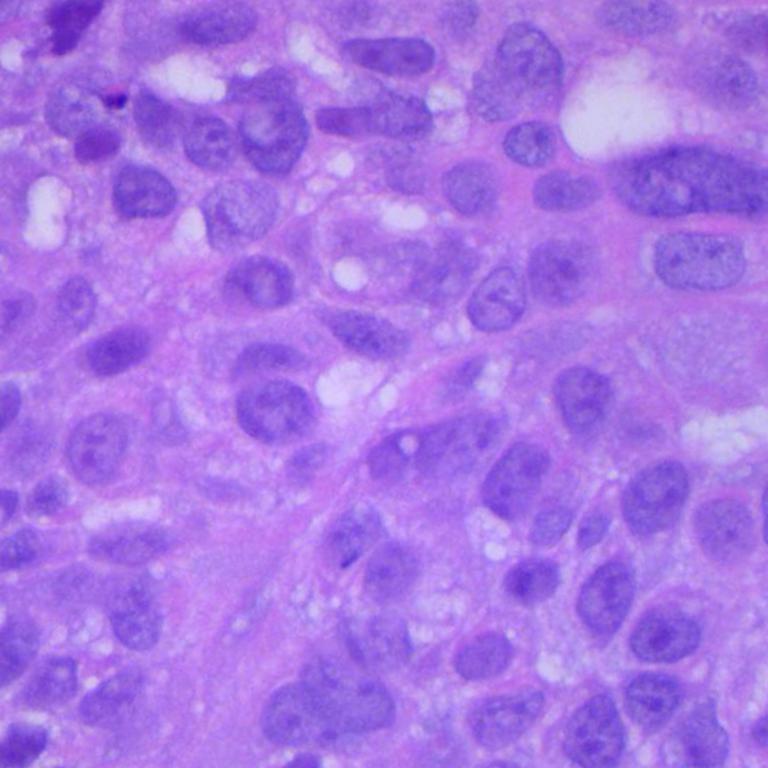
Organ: lung
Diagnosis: squamous carcinomas